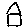
Label: house